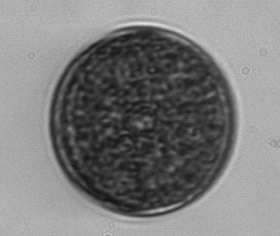
Label: Coscinodiscus